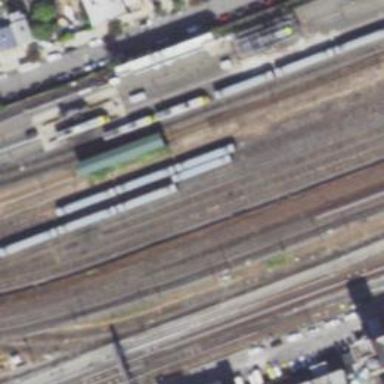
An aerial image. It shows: Railway yard used for servicing trains.